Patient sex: M
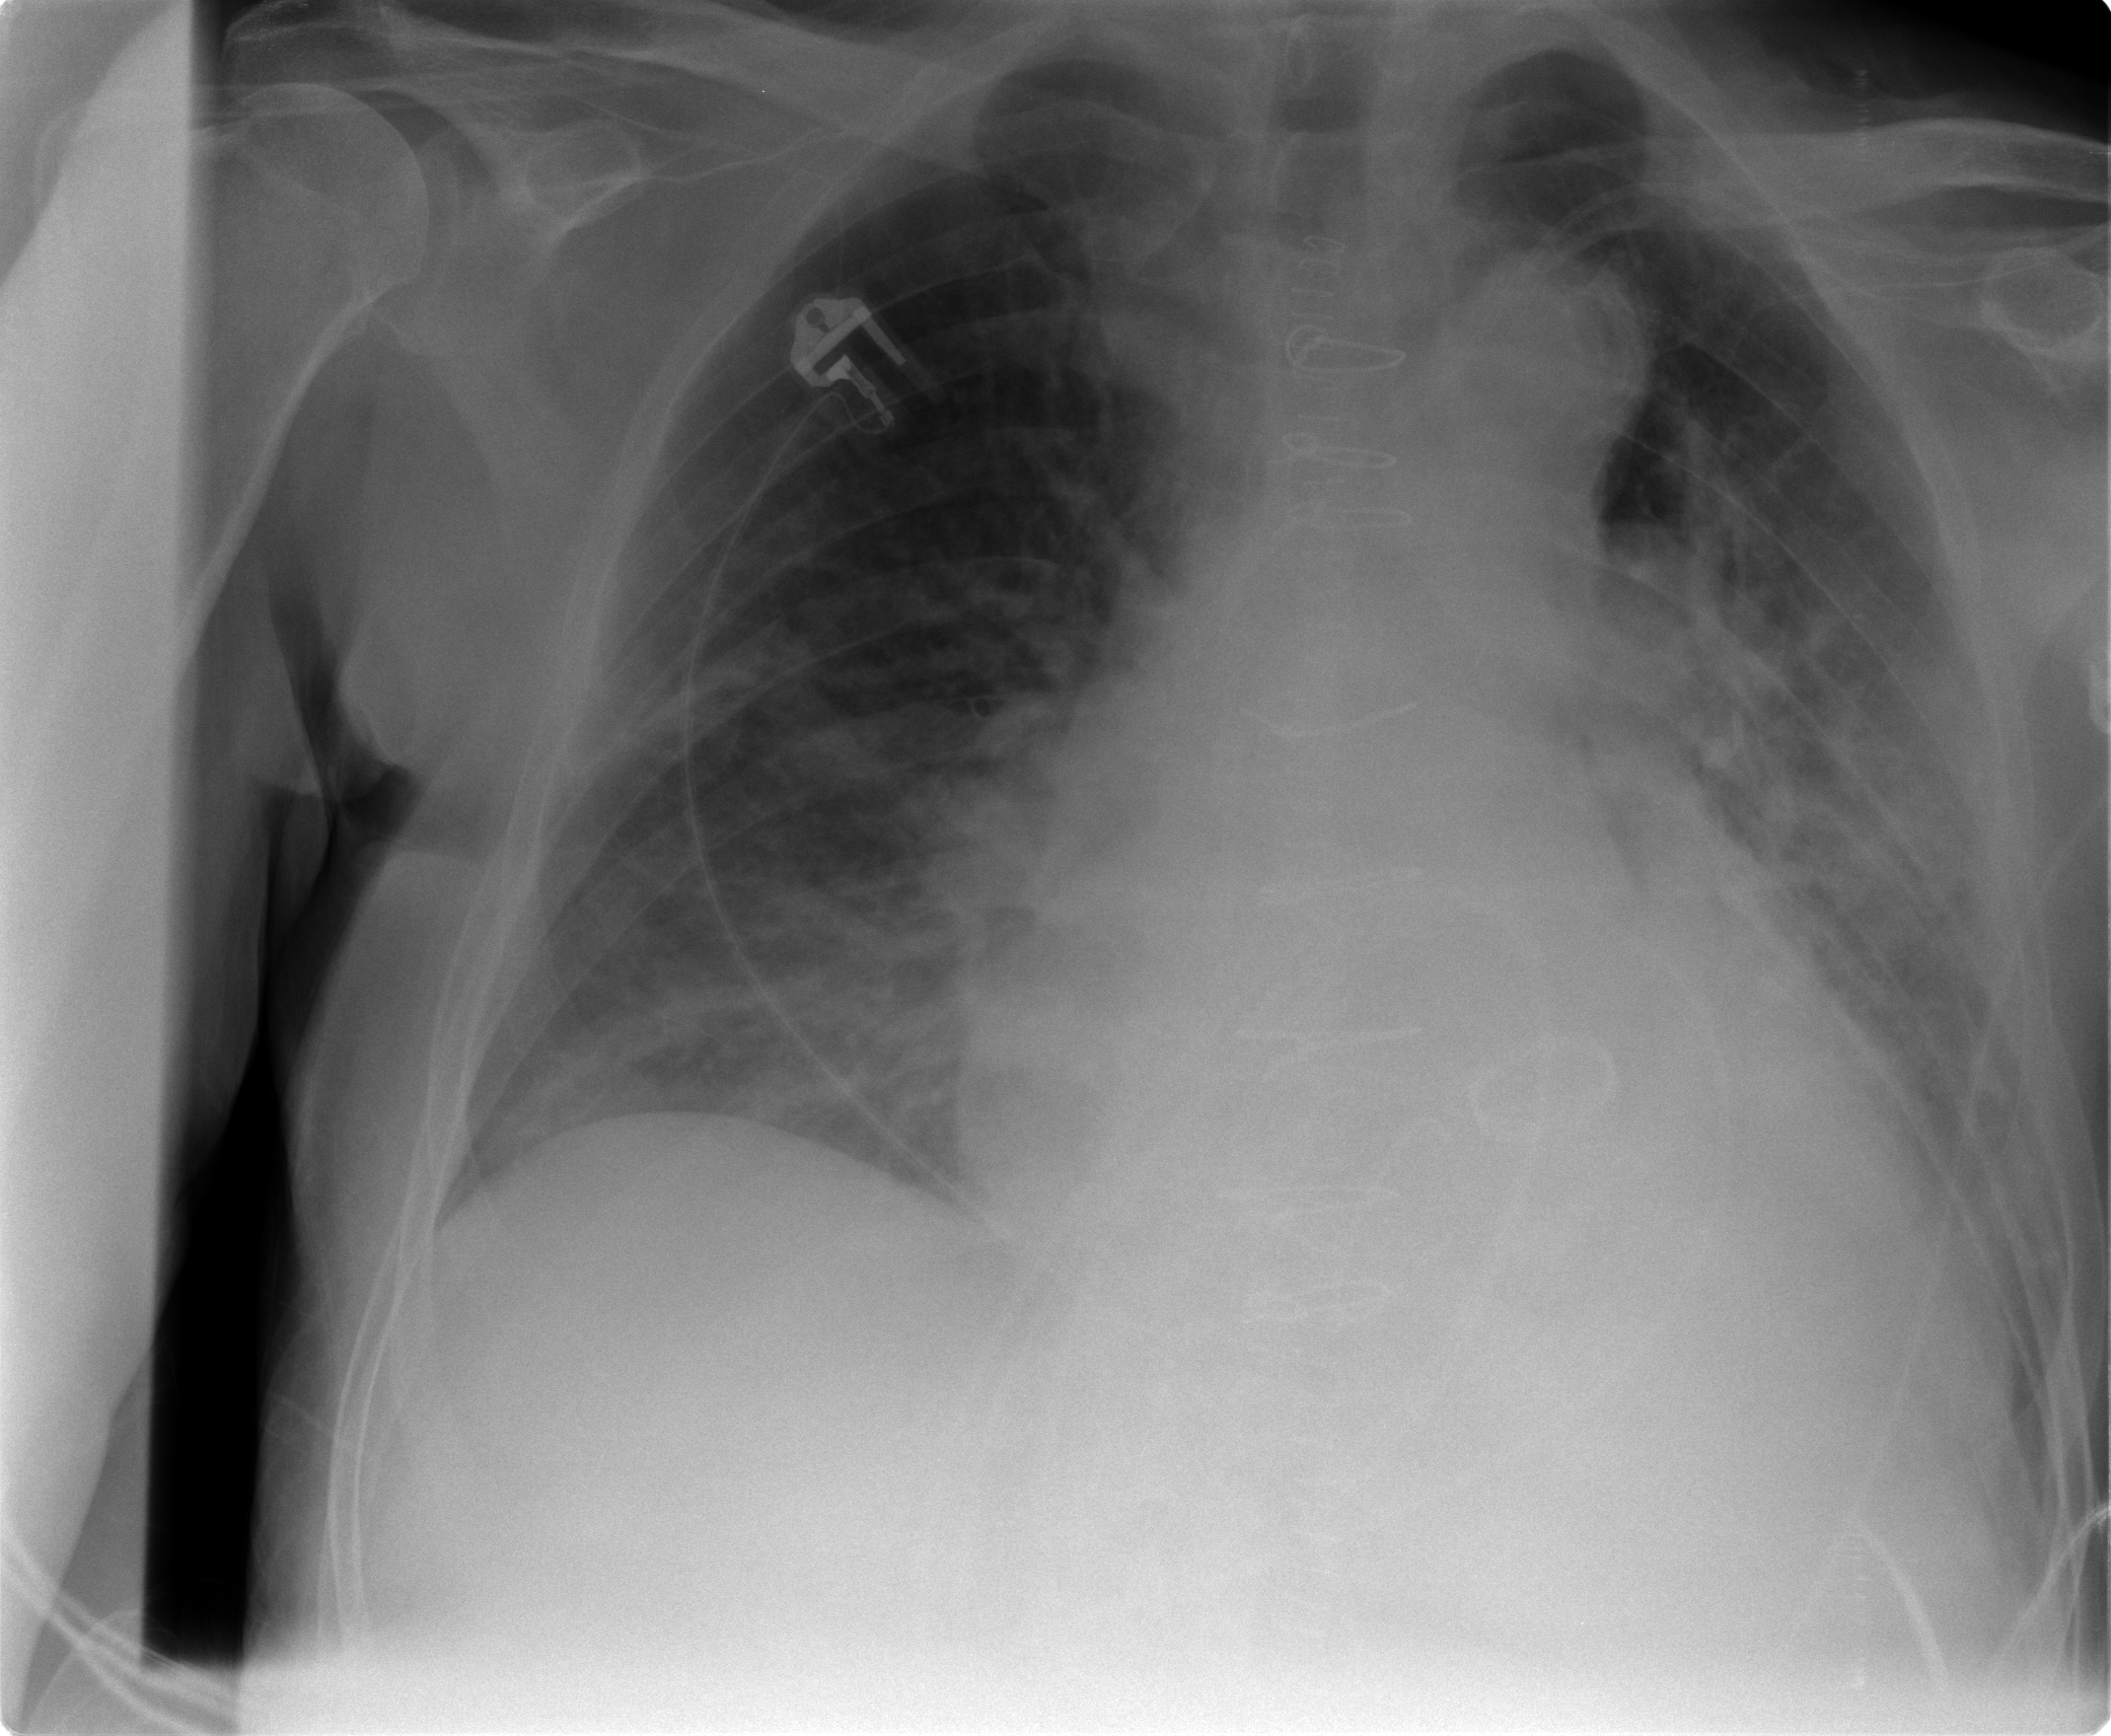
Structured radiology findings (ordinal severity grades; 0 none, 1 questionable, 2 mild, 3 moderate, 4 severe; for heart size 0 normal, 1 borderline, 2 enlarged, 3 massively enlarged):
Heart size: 2
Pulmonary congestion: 2
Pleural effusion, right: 0
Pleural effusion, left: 0
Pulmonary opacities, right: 2
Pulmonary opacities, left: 2
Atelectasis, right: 2
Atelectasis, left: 2